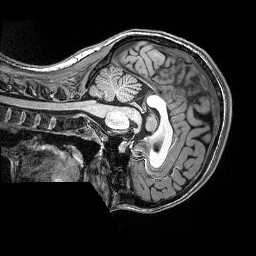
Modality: T1w
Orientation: sagittal
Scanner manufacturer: siemens
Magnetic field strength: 3 T
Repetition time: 2.5 s
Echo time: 0.00343 s